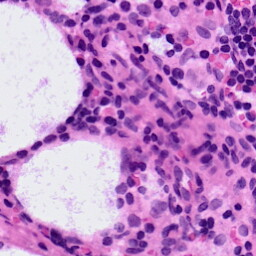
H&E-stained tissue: LymphNode